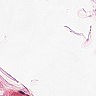
Metastatic tissue present: no